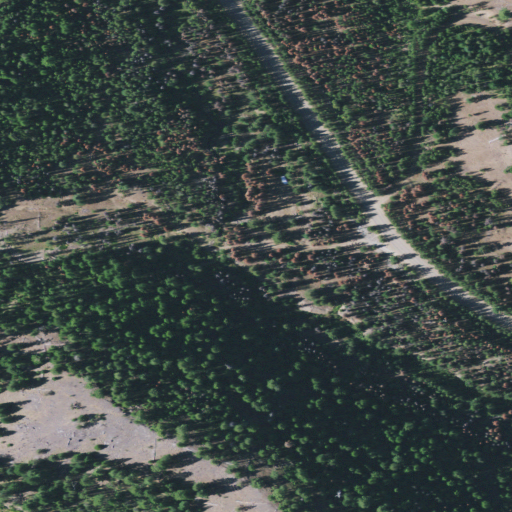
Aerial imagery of valley in Oregon named McNamee Gulch containing evergreen forest and shrub